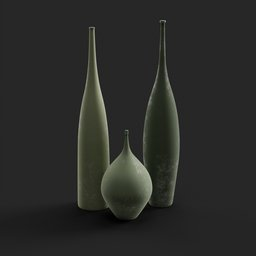
Label: decoration